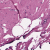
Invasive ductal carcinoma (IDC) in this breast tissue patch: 0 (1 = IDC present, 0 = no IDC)